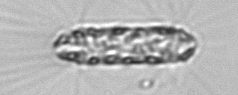
Label: Corethron_hystrix